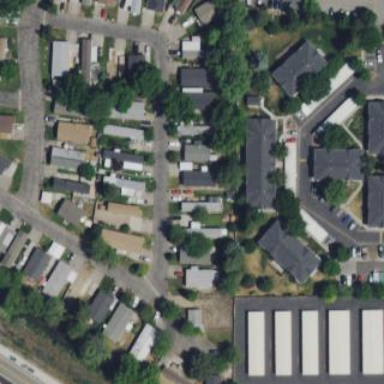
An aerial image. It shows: Residential area known as trailer park.